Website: walmart
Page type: cart
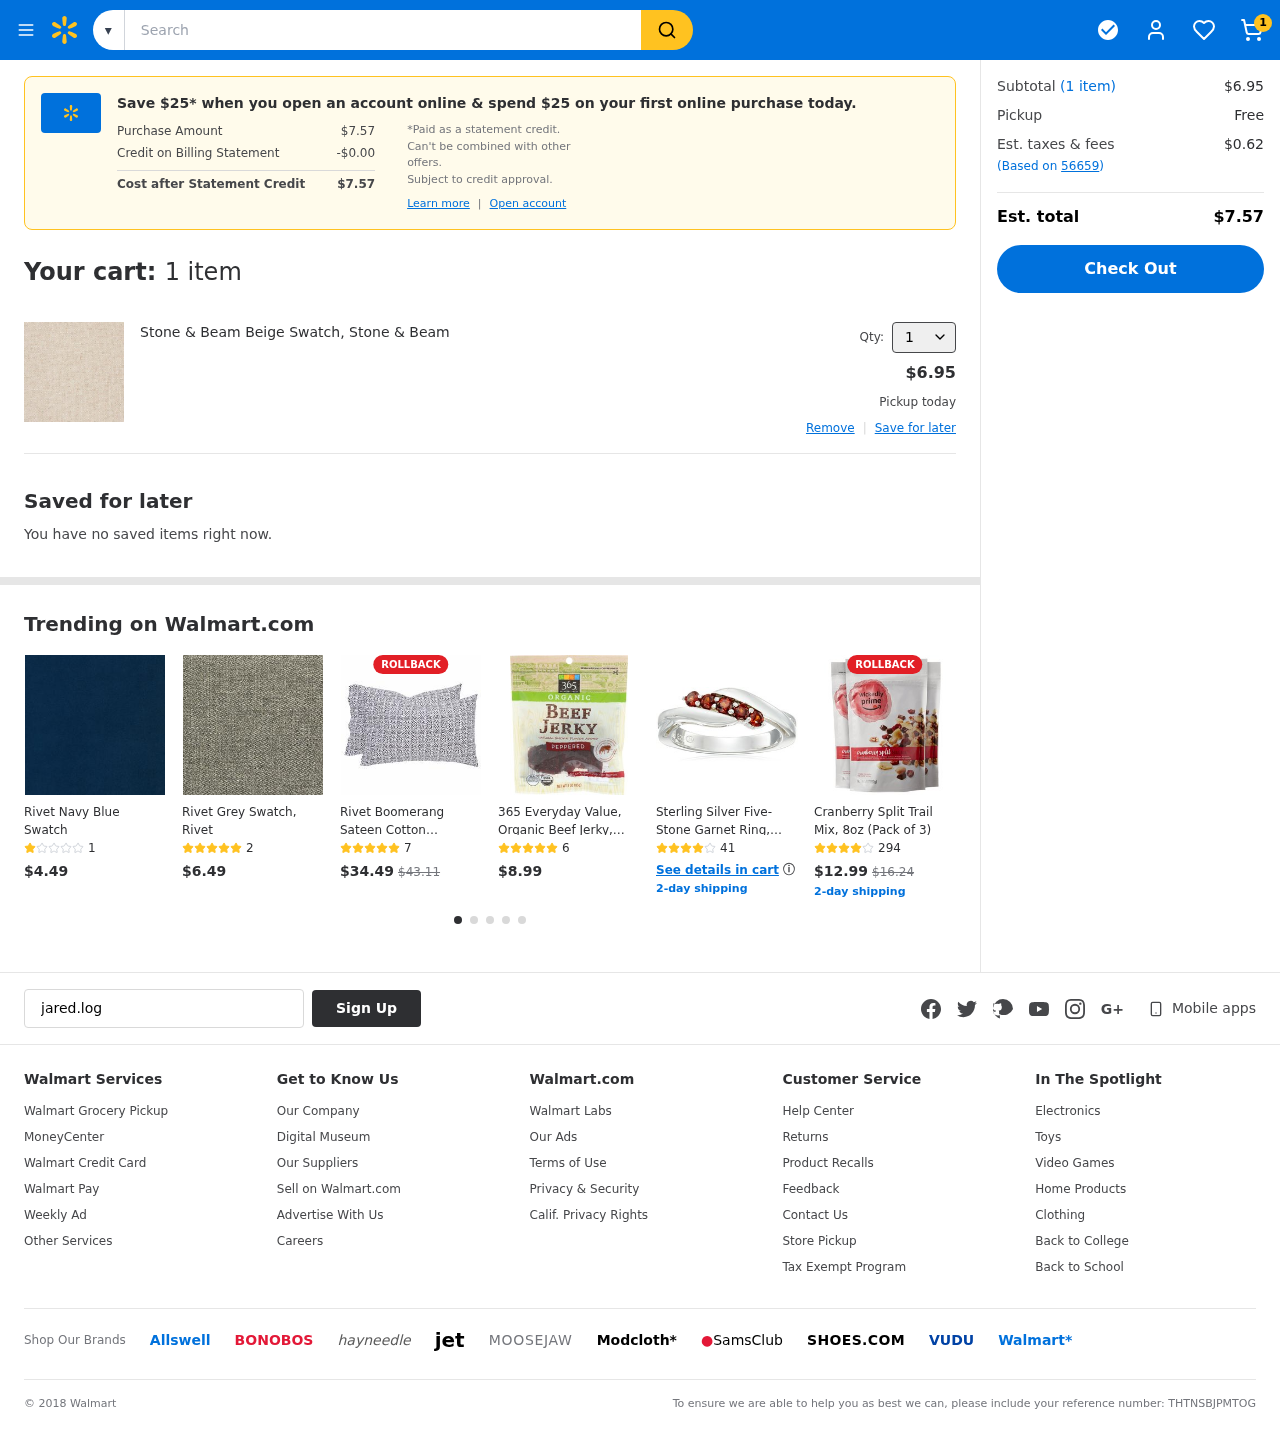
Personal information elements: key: PII_EMAIL
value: jared.logan@gmail.com
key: PII_POSTCODE
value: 56659
Product elements: key: PRODUCT1_NAME
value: Stone & Beam Beige Swatch, Stone & Beam
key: PRODUCT1_PRICE
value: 6.95
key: PRODUCT1_QUANTITY
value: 1
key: PRODUCT2_NAME
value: Rivet Navy Blue Swatch
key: PRODUCT2_NUM_RATINGS
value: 1
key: PRODUCT2_PRICE
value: $4.49
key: PRODUCT3_NAME
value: Rivet Grey Swatch, Rivet
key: PRODUCT3_NUM_RATINGS
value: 2
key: PRODUCT3_PRICE
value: $6.49
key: PRODUCT4_NAME
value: Rivet Boomerang Sateen Cotton Pillowcase Set
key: PRODUCT4_NUM_RATINGS
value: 7
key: PRODUCT4_PRICE
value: $34.49
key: PRODUCT4_ORIGINAL_PRICE
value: $43.11
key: PRODUCT5_NAME
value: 365 Everyday Value, Organic Beef Jerky, Peppered Flavor, 3 oz
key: PRODUCT5_NUM_RATINGS
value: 6
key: PRODUCT5_PRICE
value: $8.99
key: PRODUCT6_NAME
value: Sterling Silver Five-Stone Garnet Ring, Size 7
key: PRODUCT6_NUM_RATINGS
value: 41
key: PRODUCT7_NAME
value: Cranberry Split Trail Mix, 8oz (Pack of 3)
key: PRODUCT7_NUM_RATINGS
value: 294
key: PRODUCT7_PRICE
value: $12.99
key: PRODUCT7_ORIGINAL_PRICE
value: $16.24
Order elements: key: ORDER_NUM_ITEMS
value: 1
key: ORDER_TOTAL
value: $7.57
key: ORDER_NUM_ITEMS
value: (1 item)
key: ORDER_NUM_ITEMS
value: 1 item
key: ORDER_SUBTOTAL
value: $6.95
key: ORDER_TAX
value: $0.62
Search elements: key: HEADER_SEARCH
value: Search